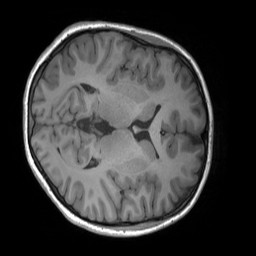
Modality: T1w
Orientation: axial
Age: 22
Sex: female